Question: I want to disply some discount offer on my card camponent above the image of card in ReactNative. What we call this feature. I am going to attach sample image for better under standing.
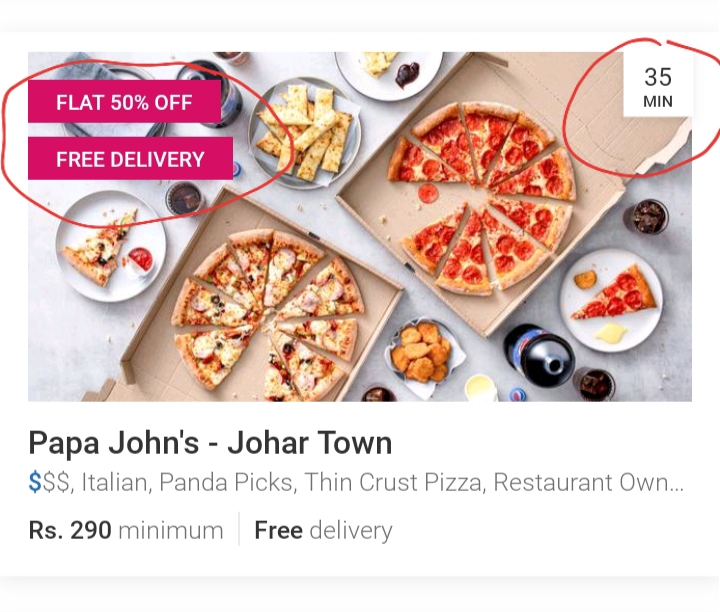
Answer: You can achieve it by absolute positioning. Please refer this <URL>. Make you image as component. Then use other component inside it.
'''
import * as React from 'react';
import {
Text,
View,
StyleSheet,
Image,
Dimensions,
ImageBackground,
} from 'react-native';
import Constants from 'expo-constants';
export default class App extends React.Component {
render() {
return (
<View style={styles.container}>
<ImageBackground
style={{
width: '100%',
height: '50%',
resizeMode: 'contain',
padding: 20,
}}
source={{
uri:
'https://images.unsplash.com/photo-1522057306606-8d84daa75e87?ixlib=rb-1.2.1&ixid=eyJhcHBfaWQiOjEyMDd9&auto=format&fit=crop&w=967&q=80',
}}>
{/** top-right corner */}
<View style={{ position: 'absolute', top: 0, right: 0 }}>
<Text
style={{
fontSize: 20,
color: 'black',
backgroundColor: 'white',
}}>
35 mins
</Text>
</View>
{/** top -left */}
<View style={{ position: 'absolute', top: 10, left: 0 }}>
<Text
style={{ fontSize: 20, color: 'white', backgroundColor: 'red' }}>
Flat 50%
</Text>
</View>
<View style={{ position: 'absolute', top: 40, left: 0 }}>
<Text
style={{ fontSize: 20, color: 'white', backgroundColor: 'red' }}>
Free delivery
</Text>
</View>
</ImageBackground>
</View>
);
}
}
const styles = StyleSheet.create({
container: {
flex: 1,
justifyContent: 'center',
paddingTop: Constants.statusBarHeight,
backgroundColor: '#ecf0f1',
padding: 8,
},
});
'''